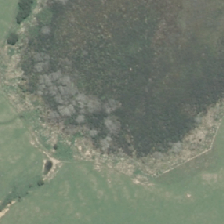
Land cover: herbaceous_freshwater_vege